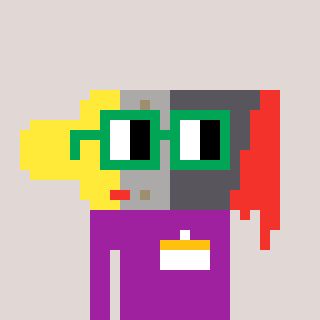
a pixel art character with square green glasses, a paintbrush-shaped head and a magenta-colored body on a warm background